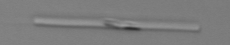
Label: Leptocylindrus